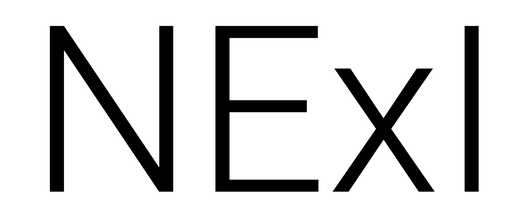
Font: Roboto_Light